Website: apple
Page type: payment
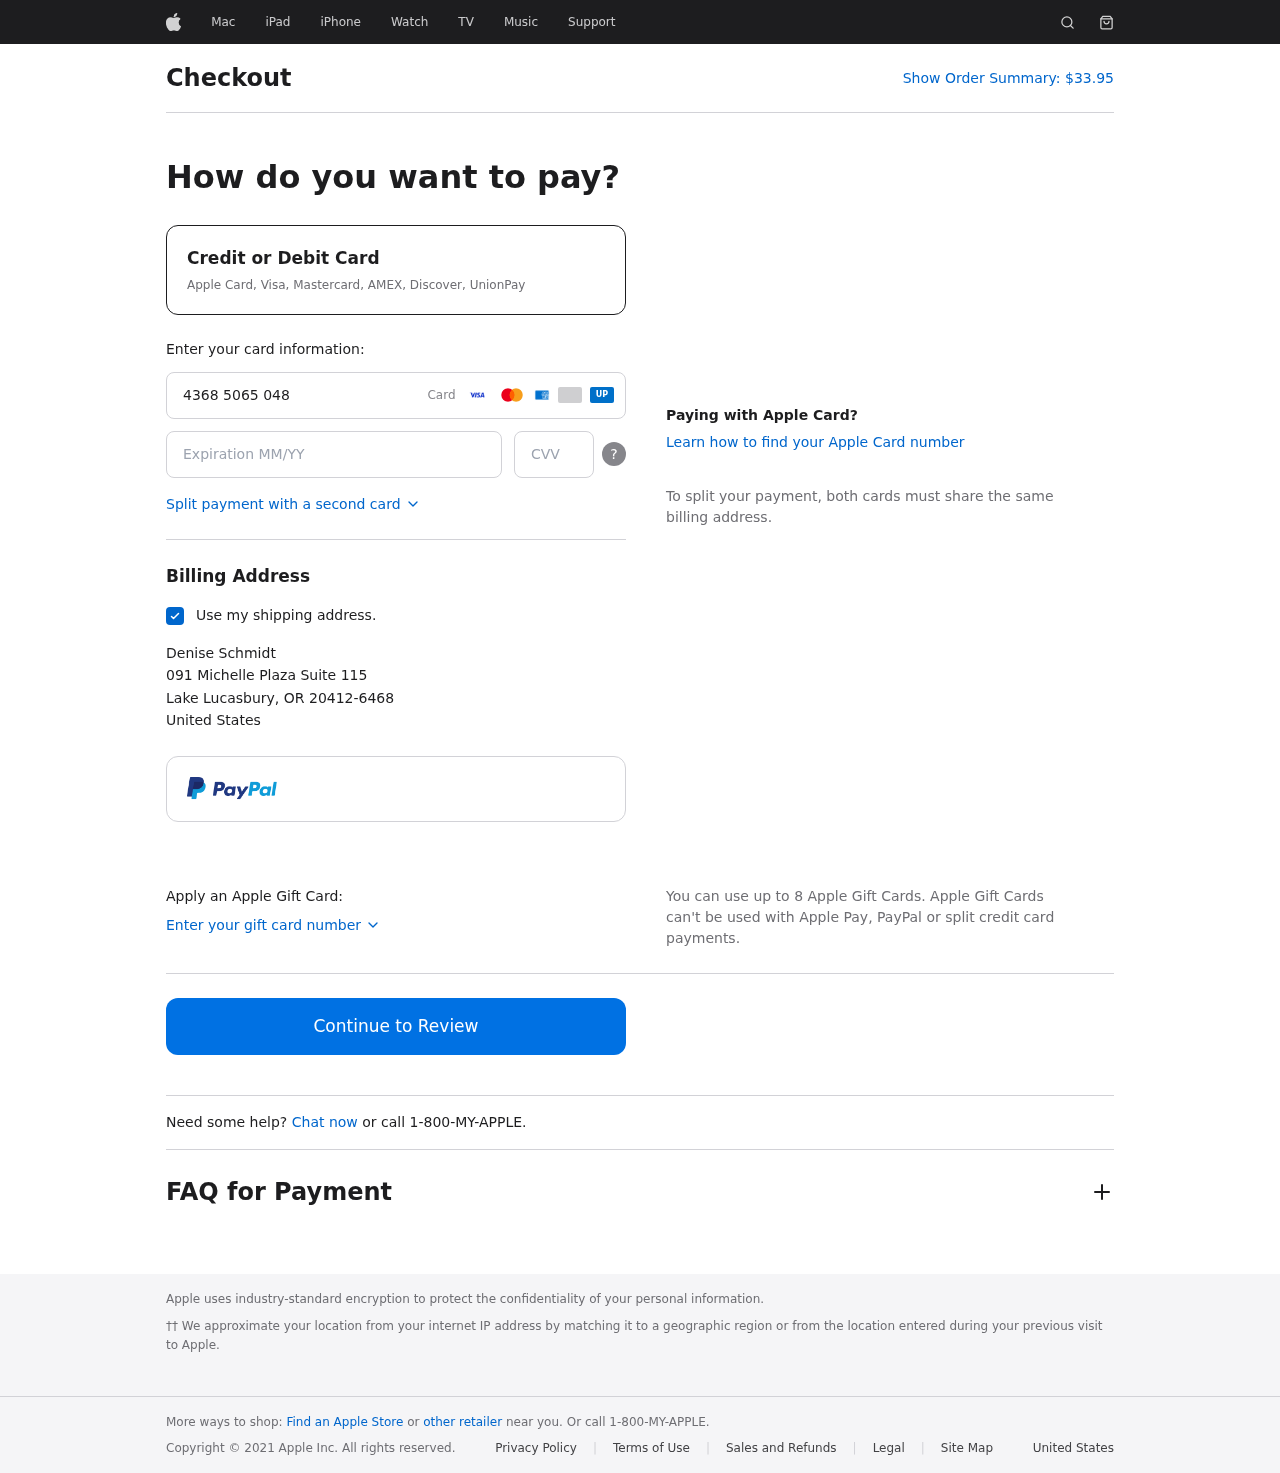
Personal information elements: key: PII_CARD_CVV
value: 955
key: PII_CARD_EXPIRY
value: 02/28
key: PII_CARD_NUMBER
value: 4368 5065 0489 6550
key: PII_CITY
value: Lake Lucasbury
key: PII_COUNTRY
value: United States
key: PII_FULLNAME
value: Denise Schmidt
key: PII_POSTCODE_FULL
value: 20412-6468
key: PII_STATE_ABBR
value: OR
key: PII_STREET
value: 091 Michelle Plaza Suite 115
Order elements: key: ORDER_TOTAL
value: $33.95